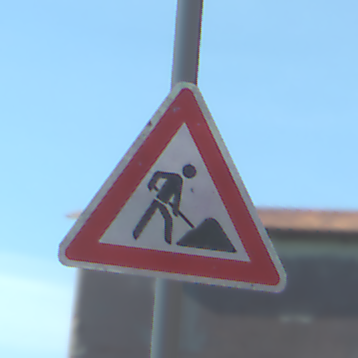
Verkehrszeichen: Arbeitsstelle
Umgebung: Outdoor, Suburban
Tageszeit: MorningAfternoon
Wetter: Clear
Licht: Natural
Jahreszeit: NotSpecified
Kontrast: HighContrast